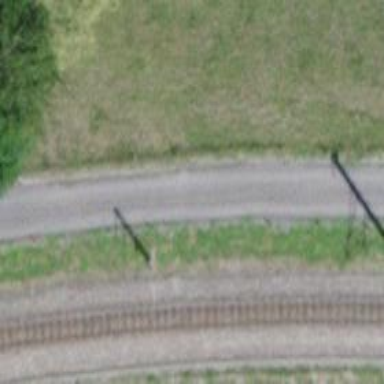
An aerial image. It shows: Well-maintained track road of grade 1.